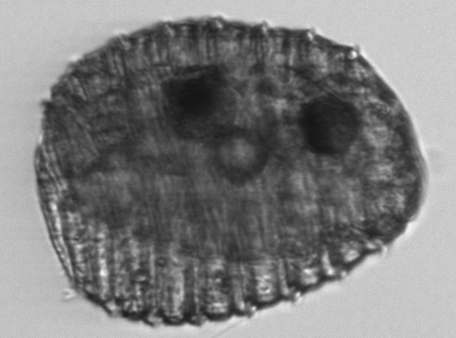
Label: Polykrikos